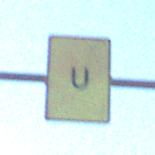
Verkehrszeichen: AnkuendigungOderFortsetzungUmleitungOhnePfeilsymbol
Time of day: SunriseSunset
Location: Outdoor (Suburban)
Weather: PartlyCloudy
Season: Winter
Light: Natural